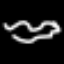
Label: squiggle